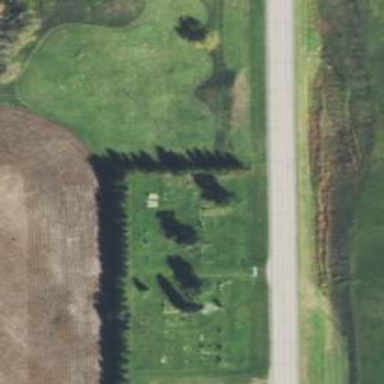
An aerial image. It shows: Cemetery.